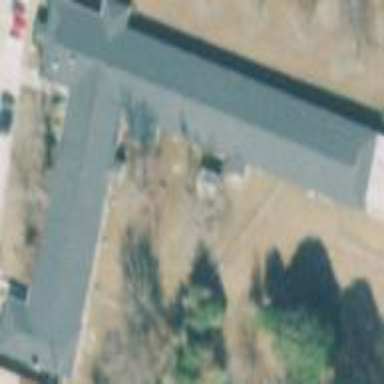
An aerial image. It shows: Nursing home building.